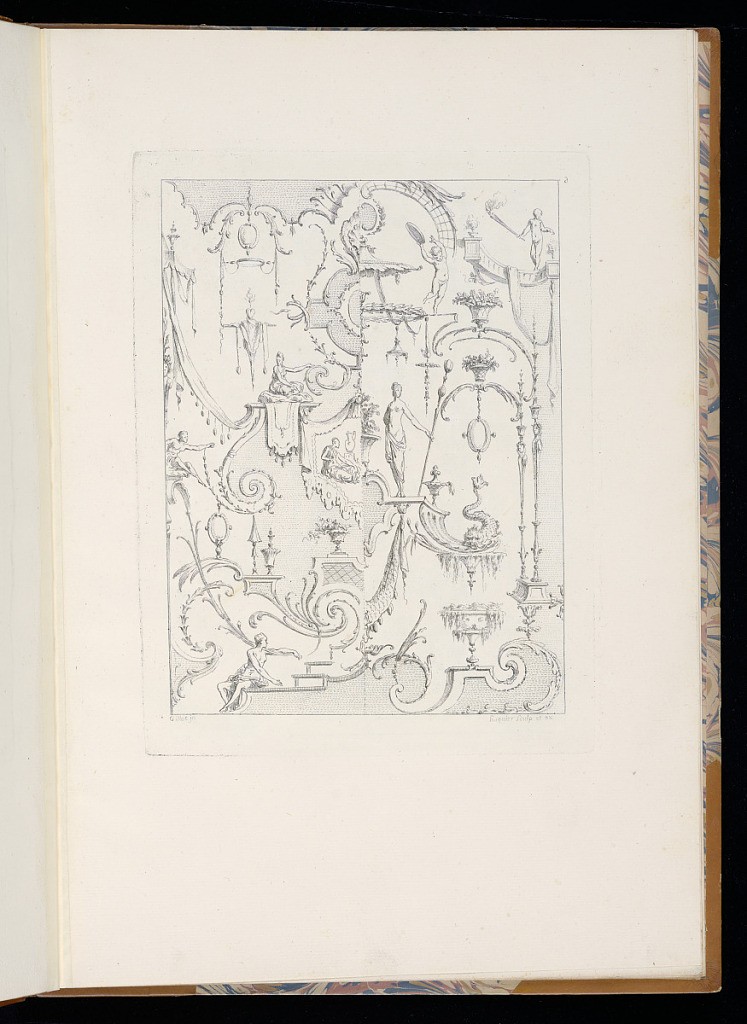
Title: Arabesque Ornament Designs
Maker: Claude Gillot, French, 1673–1722
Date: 1749–61
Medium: Etching on laid paper
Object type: Print
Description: Sixth plate from a series of bifurcated arabesque/ grotesque panel designs with a different design on the left and right side of the plate. The ornament features fleurons, foliage, rinceaux, scrolling leaves, cartouches, architectural details, shells, vases and baskets of flowers, incense burners, putti, female figures, dolphin, drapery, netting, rosettes, and diaper and trellis patterns. The plate is numbered and signed.